Question: The solution to the question orginally worked but as of January 26. 2013 it no longer does.
Here is my updated code for AddThis:
'''
<table width="1" height="480" border="0">
<tbody>
<tr>
<td style="height: 386px; width: 20px;">&nbsp;</td>
</tr>
<tr>
<td style="height: 16px; width: 16px;"><a style="color: #f3f3f3;" title="Share Via Facebook" href="http://api.addthis.com/oexchange/0.8/forward/facebook/offer?pco=tbxnj-1.0&amp;url=http%3A%2F%2Fwww.url.com" target="_blank"><img height="16" style="border-width: 0px; border-style: solid; height:16px;" src="http://cache.addthiscdn.com/icons/v1/thumbs/facebook.gif" alt="Facebook" /></a></td>
</tr>
<tr>
<td style="height: 16px; width: 16px;"><a style="color: #f3f3f3;" title="Share Via Twitter" href="http://api.addthis.com/oexchange/0.8/forward/twitter/offer?pco=tbxnj-1.0&amp;url=http%3A%2F%2Fwww.url.com" target="_blank"><img height="16" style="border-width: 0px; border-style: solid; height:16px;" src="http://cache.addthiscdn.com/icons/v1/thumbs/twitter.gif" alt="Twitter" /></a></td>
</tr>
<tr>
<td style="height: 16px; width: 16px;"><a style="color: #f3f3f3;" title="More Sharing Options" href="http://www.addthis.com/bookmark.php?source=tbxnj-1.0&amp;=300&amp;pubid=ra-4dfb00d56c76d2a5&amp;url=http%3A%2F%2Fwww.url.com " target="_blank"><img height="16" style="border-width: 0px; border-style: solid; height:16px;" alt="More..." src="http://cache.addthiscdn.com/icons/v1/thumbs/more.gif" /></a></td>
</tr>
</tbody>
</table>
'''
---
I have an email message going out that has AddThis Sharing icons spaced vertically using tables. They appear correctly in Thunderbird but are spaced way apart in Gmail. I am not sure how to correct this, here is an example picture of how they are spaced:

Here is the code that makes up the AddThis Code and the code around it (The complete email code is below this):
'''
<table border="0" width="640">
<tbody>
<tr>
<td style="width: 20px;">&nbsp;</td>
<td style="width: 586px;">
<div>
<div align="center"><a href="img-link"><img alt="At Text"
src="img-src"></a></div>
</div>
</td>
<td style="width: 20px;">
<table border="0" height="498" width="20">
<tbody>
<tr>
<td style="height: 406px;">&nbsp;</td>
</tr>
<!-- ADD THIS CODE -->
<tr>
<td><a target="_blank" href="http://api.addthis.com/
oexchange/0.8/forward/facebook/offer?pco=tbxnj-1.0&amp;url=share-url"
title="Share Via Facebook" style="color: rgb(243, 243, 243);">
<img alt="Facebook"
src="http://cache.addthis.com/icons/v1/thumbs/facebook.gif"
style="border-width: 0px; border-style: solid; display: block;"></a></td>
</tr>
<tr>
<td><a target="_blank" href="http://api.addthis.com/
oexchange/0.8/forward/twitter/offer?pco=tbxnj-1.0&amp;url=share-url"
title="Share Via Twitter" style="color: rgb(243, 243, 243);">
<img alt="Twitter" src="http://cache.addthis.com/icons/v1/thumbs/twitter.gif"
style="border-width: 0px; border-style: solid; display: block;"></a></td>
</tr>
<tr>
<td><a target="_blank" href="http://www.addthis.com/bookmark.php?
source=tbxnj-1.0&amp;=250&amp;url=share-url"
title="More Sharing Options" style="color: rgb(243, 243, 243);">
<img alt="More..." src="http://cache.addthis.com/icons/v1/thumbs/more.gif"
style="border-width: 0px; border-style: solid; display: block;"></a></td>
</tr>
</tbody>
</table>
</td>
</tr>
</tbody>
</table>
'''
Here is the code of the complete email:
'''
<table align="center" border="0" cellpadding="0" cellspacing="0" width="98%">
<tbody>
<tr>
<td style="background-color: rgb(0, 0, 0);" align="center">
<table border="0" cellpadding="0" cellspacing="0" width="640">
<tbody>
<tr>
<td style="font-family: arial,helvetica,sans-serif;
color: rgb(243, 243, 243); background-color: rgb(0, 0, 0);">
<p><img alt=" Alt Text" src="img-src"
style="color: rgb(0, 0, 0);" height="1" width="1"></p>
<table border="0" width="640">
<tbody>
<tr>
<td style="width: 20px;">&nbsp;</td>
<td style="width: 586px;">
<div>
<div align="center"><a href="img-link"><img alt="At Text"
src="img-src"></a></div>
</div>
</td>
<td style="width: 20px;">
<table border="0" height="498" width="20">
<tbody>
<tr>
<td style="height: 406px;">&nbsp;</td>
</tr>
<!-- ADD THIS CODE -->
<tr>
<td><a target="_blank" href="http://api.addthis.com/
oexchange/0.8/forward/facebook/offer?pco=tbxnj-1.0&amp;url=share-url"
title="Share Via Facebook" style="color: rgb(243, 243, 243);">
<img alt="Facebook"
src="http://cache.addthis.com/icons/v1/thumbs/facebook.gif"
style="border-width: 0px; border-style: solid; display: block;"></a></td>
</tr>
<tr>
<td><a target="_blank" href="http://api.addthis.com/
oexchange/0.8/forward/twitter/offer?pco=tbxnj-1.0&amp;url=share-url"
title="Share Via Twitter" style="color: rgb(243, 243, 243);">
<img alt="Twitter" src="http://cache.addthis.com/icons/v1/thumbs/twitter.gif"
style="border-width: 0px; border-style: solid; display: block;"></a></td>
</tr>
<tr>
<td><a target="_blank" href="http://www.addthis.com/bookmark.php?
source=tbxnj-1.0&amp;=250&amp;url=share-url"
title="More Sharing Options" style="color: rgb(243, 243, 243);">
<img alt="More..." src="http://cache.addthis.com/icons/v1/thumbs/more.gif"
style="border-width: 0px; border-style: solid; display: block;"></a></td>
</tr>
</tbody>
</table>
</td>
</tr>
</tbody>
</table>
</td>
</tr>
<tr>
<td style="color: rgb(243, 243, 243);" valign="top">
<div style="font-family: arial,helvetica,sans-serif;
padding: 0pt 20px; color: rgb(243, 243, 243);">
<p>&nbsp;</p>
<p><a href="url" style="color:
rgb(243, 243, 243); text-decoration: none;" title="text">
<img alt="UBhapE2 =&gt;" src="img-sr"
style="border-width: 0px; border-style: solid;"></a>
<span class="textcenter"><br>
</span></p>
<p>text <a style="color: rgb(243, 243, 243);"
title="View This E-Mail In Your Browser" href="url">text</a>. </p>
<p>text <a style="color: rgb(243, 243, 243);"
title="text" href="url">text</a></p>
<p><a style="color: rgb(243, 243, 243);"
title="text" href="url/">text</a></p>
<p text</p>
<div style="font-family: arial,helvetica,sans-serif;">
<p style="font-size: 12px;" align="center">text</p>
</div>
</div>
<div style="display: none;">{tag_unsubscribe}</div>
</td>
</tr>
</tbody>
</table>
</td>
</tr>
</tbody>
</table>
'''
Please remember these are emails, not javascript and only inline CSS.
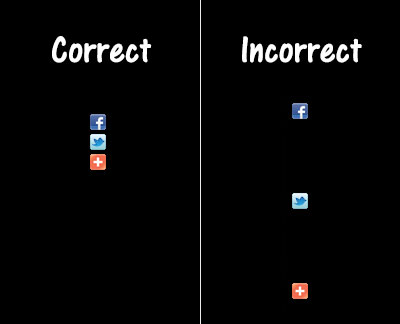
Answer: Try to add a height to AddThis '<td>'-s
'''
<td height="31">
<a target="_blank" href="http://api.addthis.com/
oexchange/0.8/forward/facebook/offer?pco=tbxnj-1.0&amp;url=share-url"
title="Share Via Facebook" style="color: rgb(243, 243, 243);">
<img alt="Facebook" src="http://cache.addthis.com/icons/v1/thumbs/facebook.gif"
style="border-width: 0px; border-style: solid; display: block;"></a>
</td>
'''